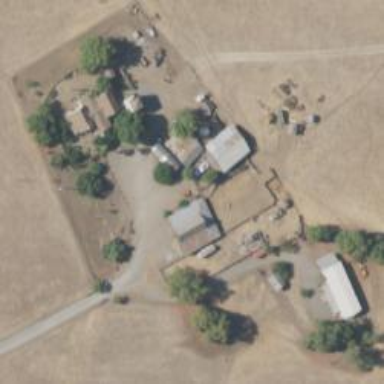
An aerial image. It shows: Farmyard area.